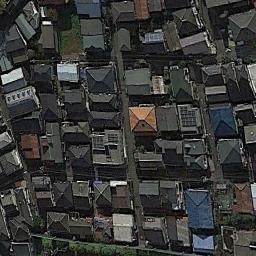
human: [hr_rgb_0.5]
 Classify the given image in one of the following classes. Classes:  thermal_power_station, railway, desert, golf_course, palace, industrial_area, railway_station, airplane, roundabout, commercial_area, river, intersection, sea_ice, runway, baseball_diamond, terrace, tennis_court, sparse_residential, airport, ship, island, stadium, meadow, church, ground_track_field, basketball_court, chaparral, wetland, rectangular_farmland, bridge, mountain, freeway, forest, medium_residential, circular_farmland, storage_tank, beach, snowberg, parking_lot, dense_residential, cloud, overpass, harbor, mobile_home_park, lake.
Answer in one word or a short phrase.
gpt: dense_residential